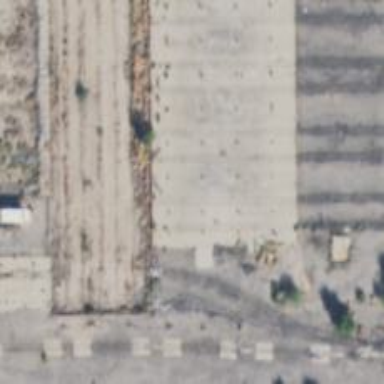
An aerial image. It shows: Abandoned railway.